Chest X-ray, AP view. Patient: 22 years old, sex M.
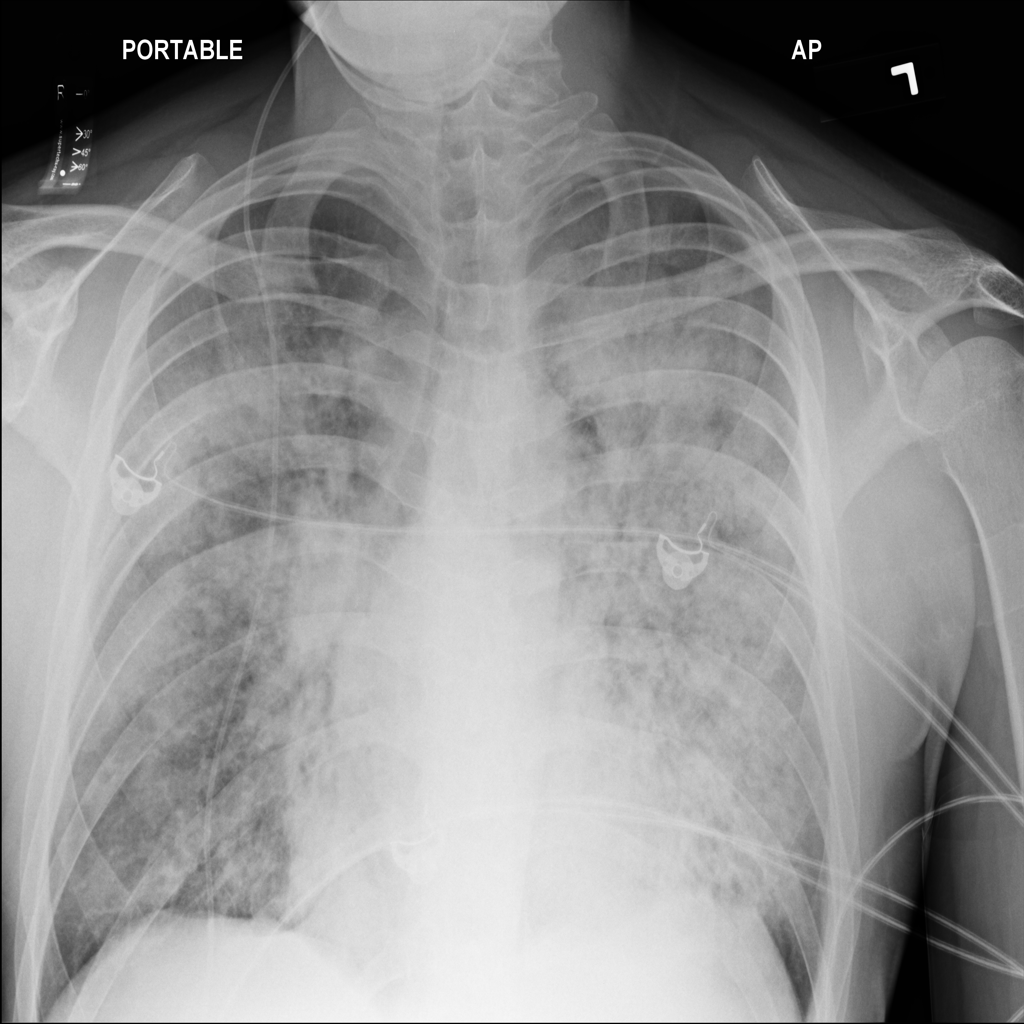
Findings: Edema, Infiltration, Pneumonia